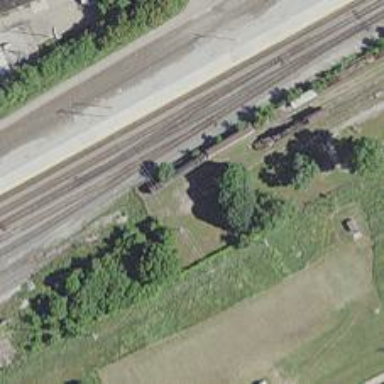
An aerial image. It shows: Preserved railway.